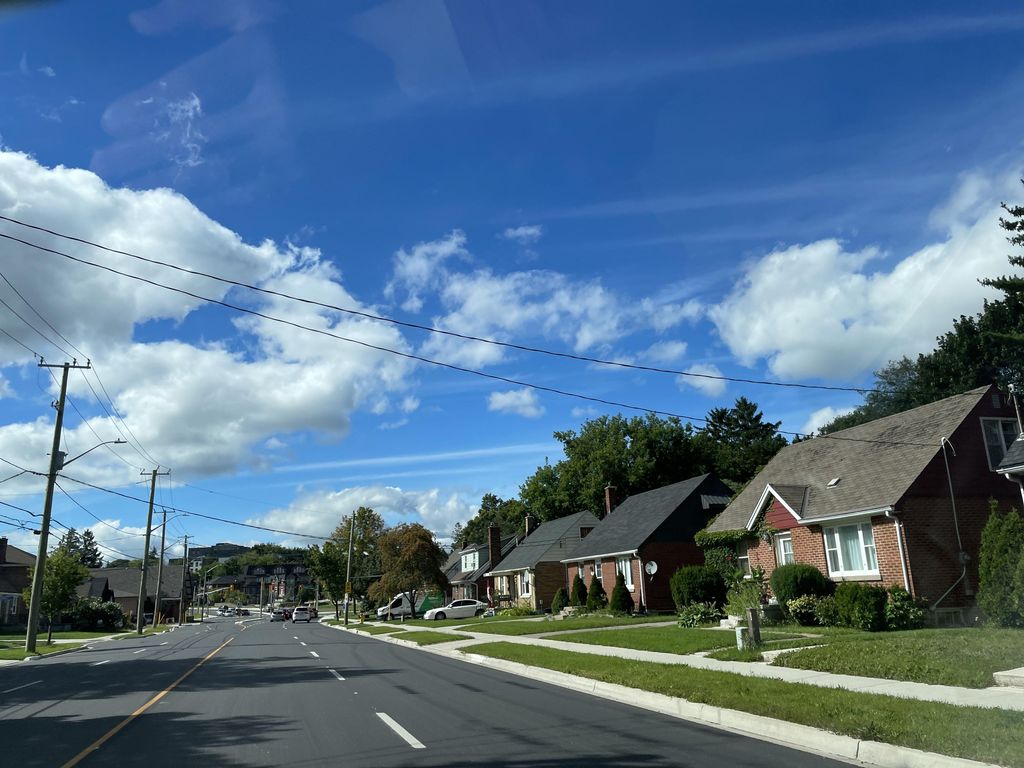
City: kitchener-waterloo